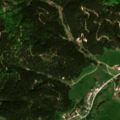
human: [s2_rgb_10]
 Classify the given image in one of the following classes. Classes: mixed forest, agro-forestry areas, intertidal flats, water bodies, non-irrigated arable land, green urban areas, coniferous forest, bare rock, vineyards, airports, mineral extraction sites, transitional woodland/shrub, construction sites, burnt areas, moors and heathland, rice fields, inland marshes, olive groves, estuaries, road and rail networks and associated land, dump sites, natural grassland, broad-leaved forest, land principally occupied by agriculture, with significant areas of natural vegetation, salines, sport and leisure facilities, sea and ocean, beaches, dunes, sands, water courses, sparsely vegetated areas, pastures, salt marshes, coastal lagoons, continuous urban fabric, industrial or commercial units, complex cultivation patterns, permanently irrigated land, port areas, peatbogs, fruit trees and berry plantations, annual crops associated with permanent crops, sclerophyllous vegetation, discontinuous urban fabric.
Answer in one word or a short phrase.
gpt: discontinuous urban fabric, pastures, coniferous forest